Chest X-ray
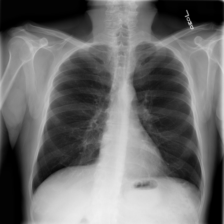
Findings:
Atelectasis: negative
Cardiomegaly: negative
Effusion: negative
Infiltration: positive
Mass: negative
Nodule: negative
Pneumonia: negative
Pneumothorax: negative
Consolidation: negative
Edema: negative
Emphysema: negative
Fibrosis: negative
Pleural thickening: negative
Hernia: negative